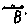
Label: bird